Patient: sex M, age 43
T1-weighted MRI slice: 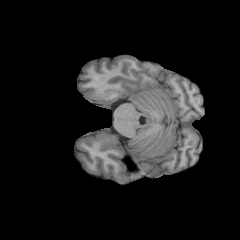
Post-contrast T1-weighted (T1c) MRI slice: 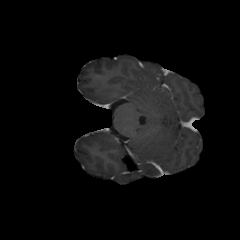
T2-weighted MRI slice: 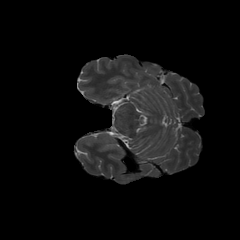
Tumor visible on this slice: no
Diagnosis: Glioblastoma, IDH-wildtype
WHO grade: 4